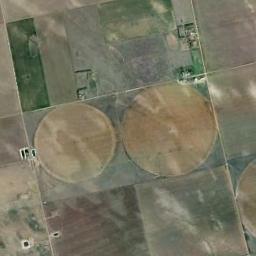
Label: circular_farmland